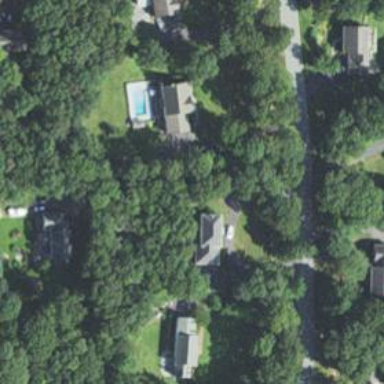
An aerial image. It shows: Residential driveway used as service road.